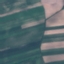
Land use / land cover class: AnnualCrop